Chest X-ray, AP view. Patient: 51 years old, sex F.
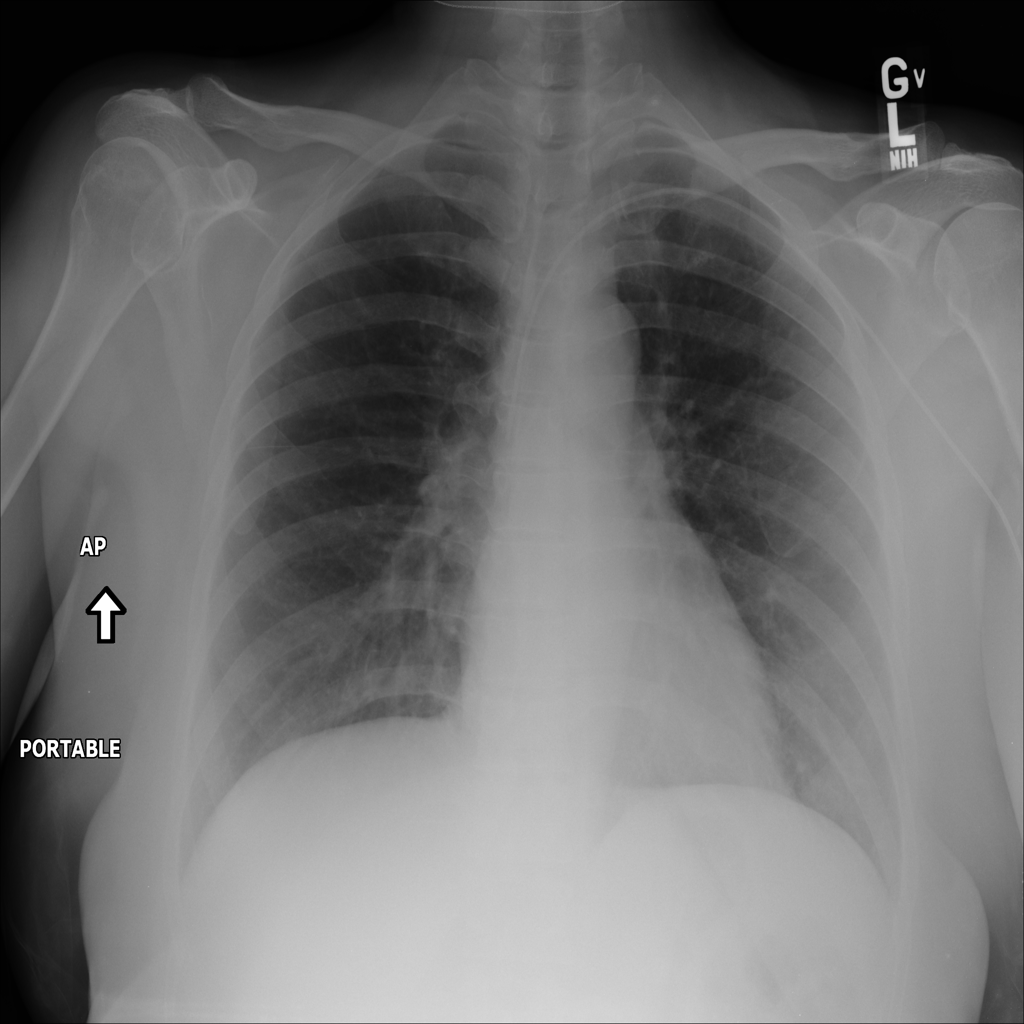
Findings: No Finding